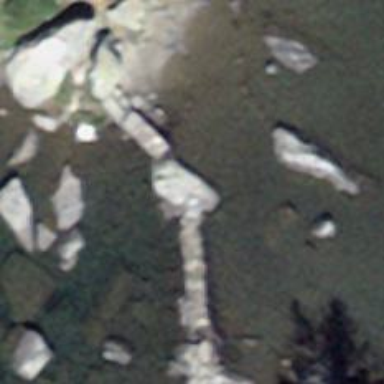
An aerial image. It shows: Rocky path with embankment.